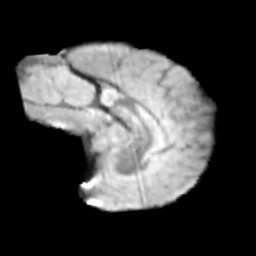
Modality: T2w
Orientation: sagittal
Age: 11
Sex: male
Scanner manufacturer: siemens
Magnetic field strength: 3 T
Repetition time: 3.8 s
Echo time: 0.07 s